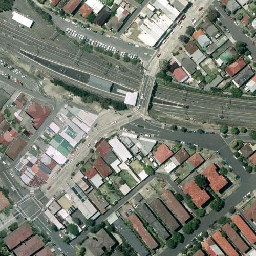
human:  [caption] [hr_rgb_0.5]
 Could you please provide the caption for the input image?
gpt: Wide roads and long bridges run through the city.

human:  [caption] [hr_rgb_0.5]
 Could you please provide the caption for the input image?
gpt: Wide roads and slender overpasses run through the city.

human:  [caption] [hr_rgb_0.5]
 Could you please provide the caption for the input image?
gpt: Wide roads and slender viaducts pass through the city.

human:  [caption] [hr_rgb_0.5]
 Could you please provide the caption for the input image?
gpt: A wide road and a slender viaduct pass through the city.

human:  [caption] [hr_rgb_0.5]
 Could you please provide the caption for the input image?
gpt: A wide road and a slender viaduct run through the city.